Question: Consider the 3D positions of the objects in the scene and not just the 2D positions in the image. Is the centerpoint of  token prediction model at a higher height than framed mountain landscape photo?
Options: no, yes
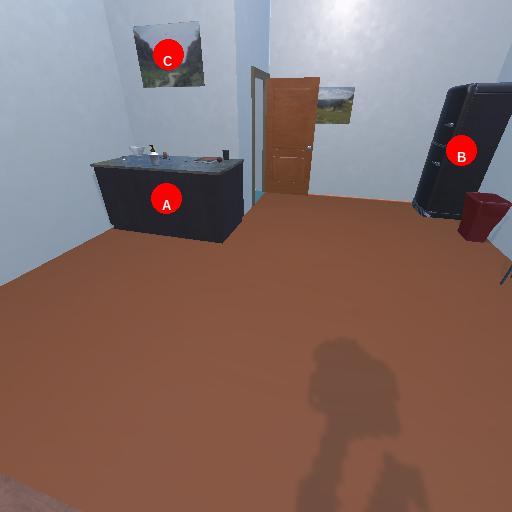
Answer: no